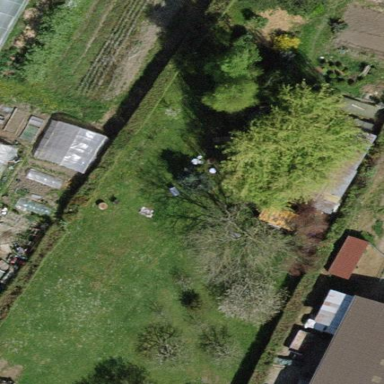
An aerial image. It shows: Garden area designated for leisure land.